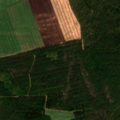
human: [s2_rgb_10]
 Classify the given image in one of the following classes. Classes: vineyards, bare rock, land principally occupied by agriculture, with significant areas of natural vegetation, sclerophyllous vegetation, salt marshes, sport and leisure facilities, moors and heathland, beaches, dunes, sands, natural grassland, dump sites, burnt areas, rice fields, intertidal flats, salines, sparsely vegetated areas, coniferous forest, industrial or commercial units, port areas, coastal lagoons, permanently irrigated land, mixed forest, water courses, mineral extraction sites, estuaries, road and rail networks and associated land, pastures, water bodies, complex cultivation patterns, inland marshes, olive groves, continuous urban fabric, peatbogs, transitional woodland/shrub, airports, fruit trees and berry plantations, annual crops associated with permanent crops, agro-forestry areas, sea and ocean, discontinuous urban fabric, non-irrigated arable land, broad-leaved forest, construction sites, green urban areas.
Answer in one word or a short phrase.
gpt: non-irrigated arable land, coniferous forest, mixed forest, transitional woodland/shrub